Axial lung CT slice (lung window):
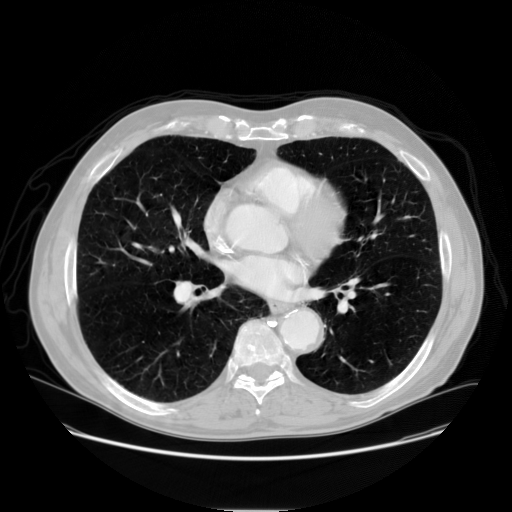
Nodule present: no